RGB frame:
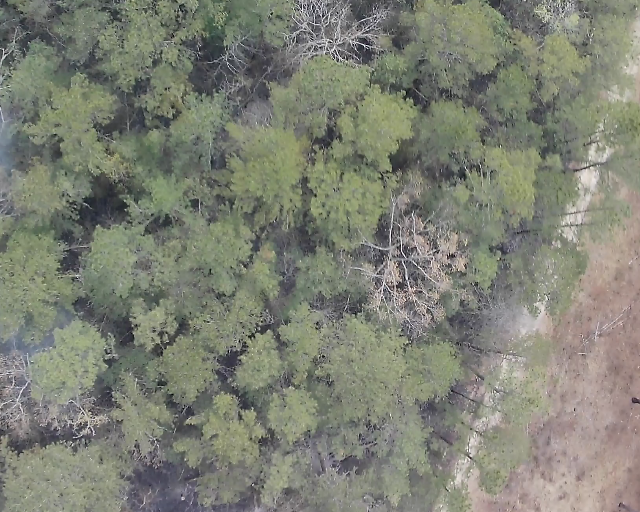
Thermal frame:
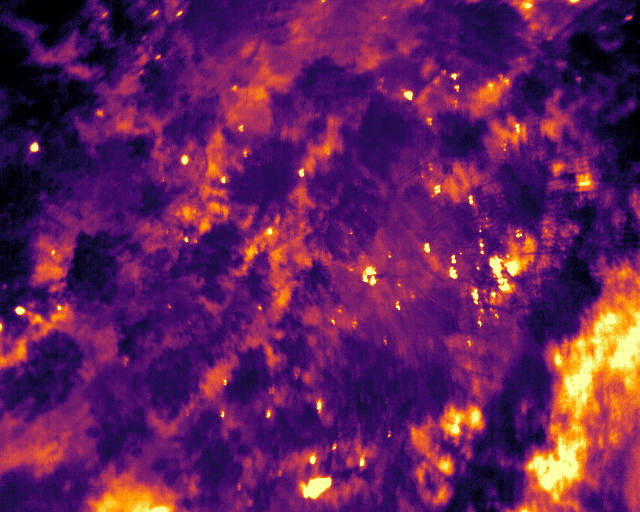
Captured: 2026-02-26 03:07:11
Pixels at or above 80 °C: 118 (fraction of frame: 0.0003601)